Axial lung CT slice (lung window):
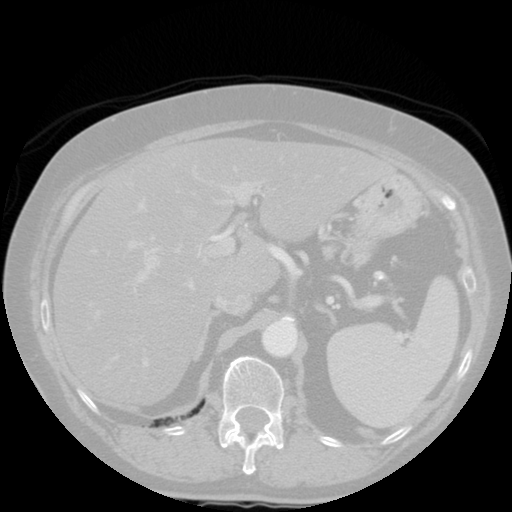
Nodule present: no